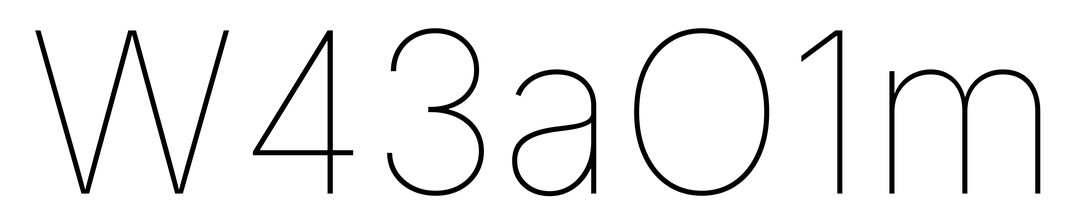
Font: Inter_Thin